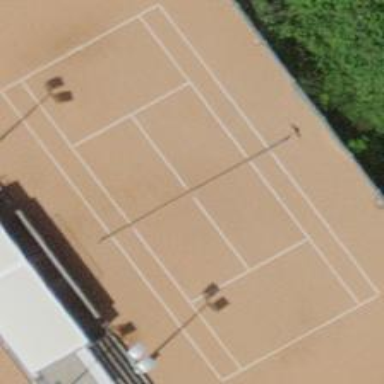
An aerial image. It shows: Tennis court on pitch.